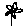
Label: flower